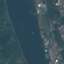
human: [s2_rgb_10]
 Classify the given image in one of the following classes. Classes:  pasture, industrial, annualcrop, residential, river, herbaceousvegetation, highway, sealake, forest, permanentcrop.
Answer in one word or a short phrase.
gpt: River